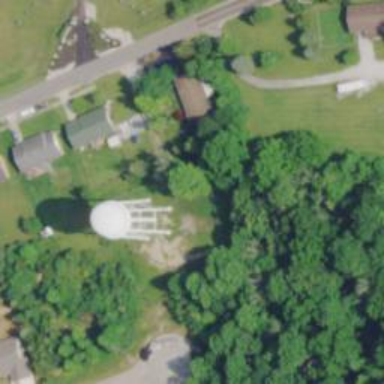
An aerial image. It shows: Water tower that is man-made.